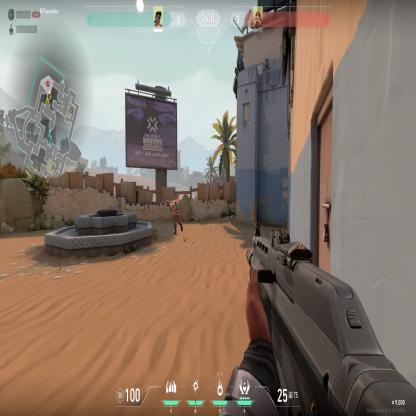
Label: enemy